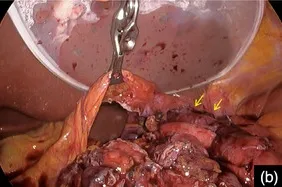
(b) The yellow arrows show the fundus cuff created by Toupet fundoplication. The yellow arrow shows Toupet fundoplication.
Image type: medical_photograph (other_medical_photograph)